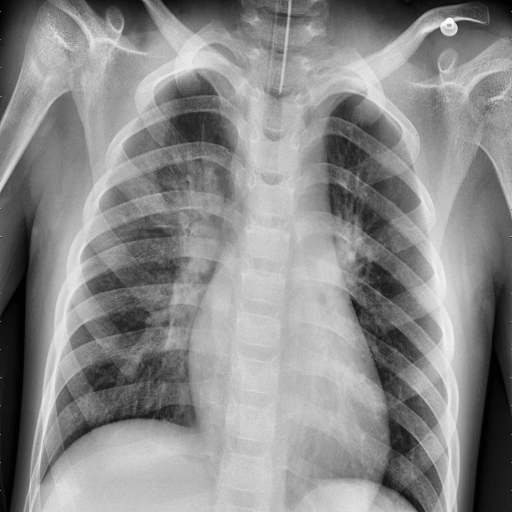
Finding: PNEUMONIA